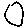
Label: circle